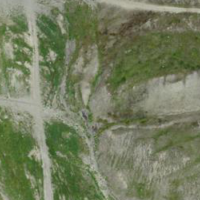
EUNIS habitat code: 31
Species observed at this site:
Marmota marmota